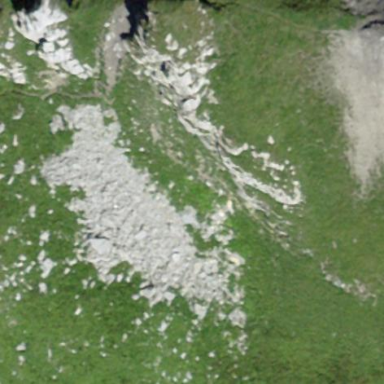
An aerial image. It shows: Natural scree.